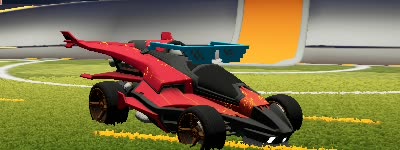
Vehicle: aftershock